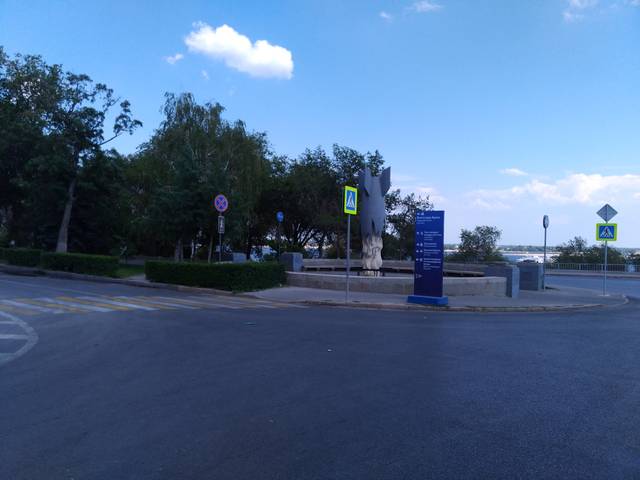
Region: Russia
Coordinates: 48.707, 44.524